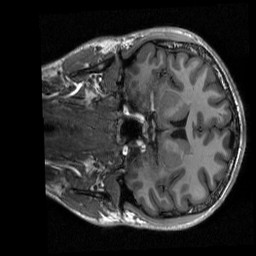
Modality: T1w
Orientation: coronal
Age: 24
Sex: male
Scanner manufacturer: siemens
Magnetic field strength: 3 T
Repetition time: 2.3 s
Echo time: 0.00298 s